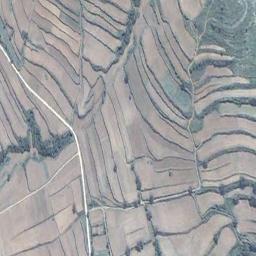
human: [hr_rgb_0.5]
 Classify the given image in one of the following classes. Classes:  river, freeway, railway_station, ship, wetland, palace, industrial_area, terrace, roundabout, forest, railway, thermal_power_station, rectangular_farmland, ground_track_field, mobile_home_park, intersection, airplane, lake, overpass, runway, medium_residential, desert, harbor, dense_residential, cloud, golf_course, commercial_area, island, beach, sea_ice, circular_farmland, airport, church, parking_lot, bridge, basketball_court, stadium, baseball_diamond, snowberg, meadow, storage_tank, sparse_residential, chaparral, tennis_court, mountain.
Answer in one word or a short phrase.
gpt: terrace